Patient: sex M, age 64
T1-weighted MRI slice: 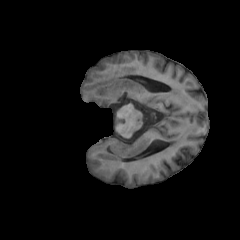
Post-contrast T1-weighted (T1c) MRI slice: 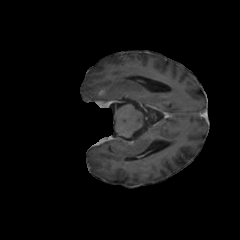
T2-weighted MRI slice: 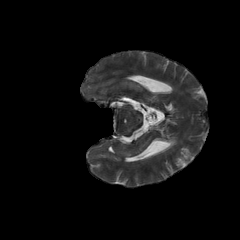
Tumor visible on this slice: yes
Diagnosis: Glioblastoma, IDH-wildtype
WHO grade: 4